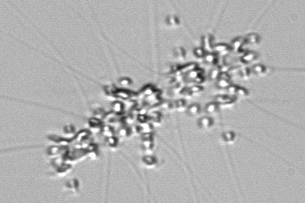
Label: Chaetoceros_didymus_TAG_external_flagellate